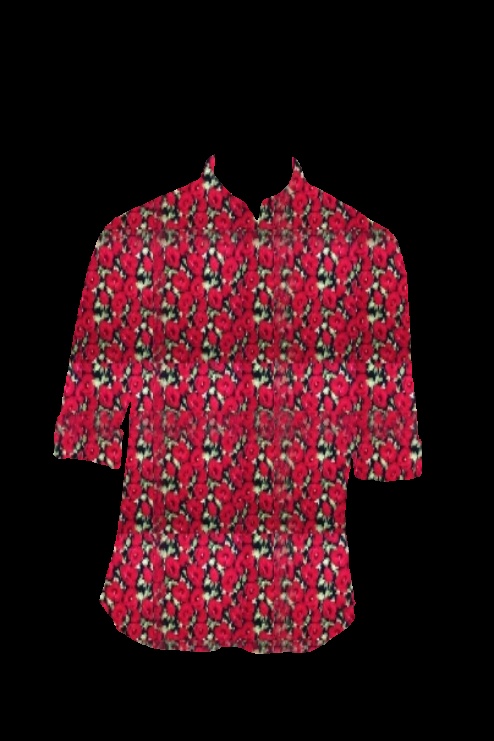
red multi floral print tee